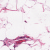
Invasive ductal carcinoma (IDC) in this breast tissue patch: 0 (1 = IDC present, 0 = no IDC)